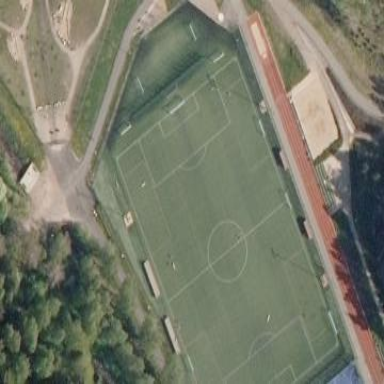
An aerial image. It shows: Artificial turf soccer pitch for leisure activities.